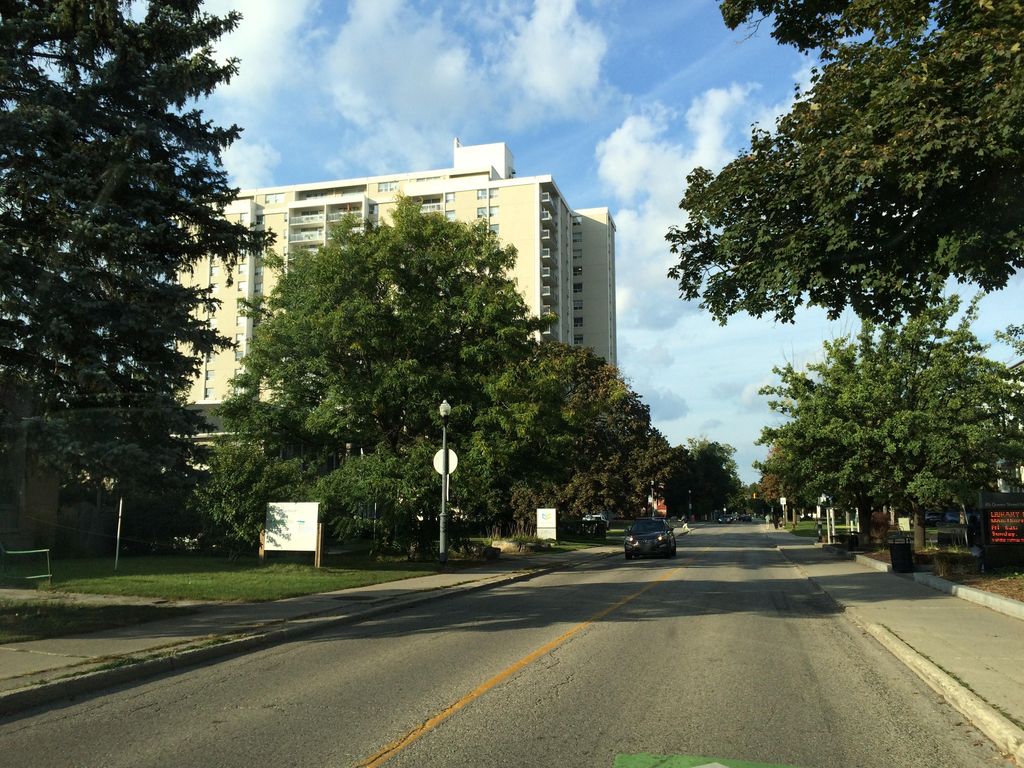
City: kitchener-waterloo